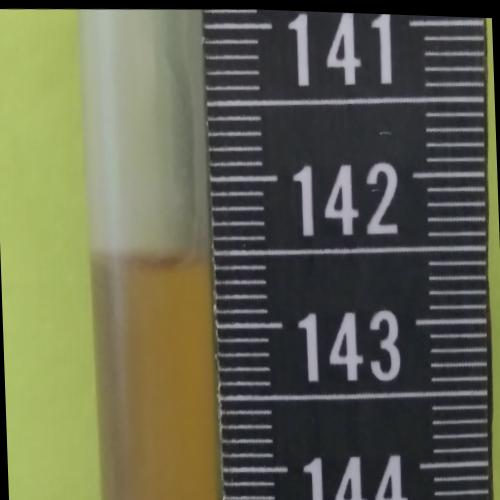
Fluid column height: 142.6 cm